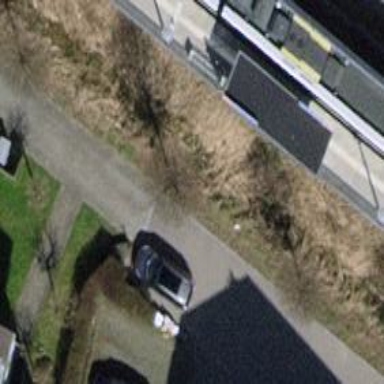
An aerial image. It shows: Bollard.